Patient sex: M
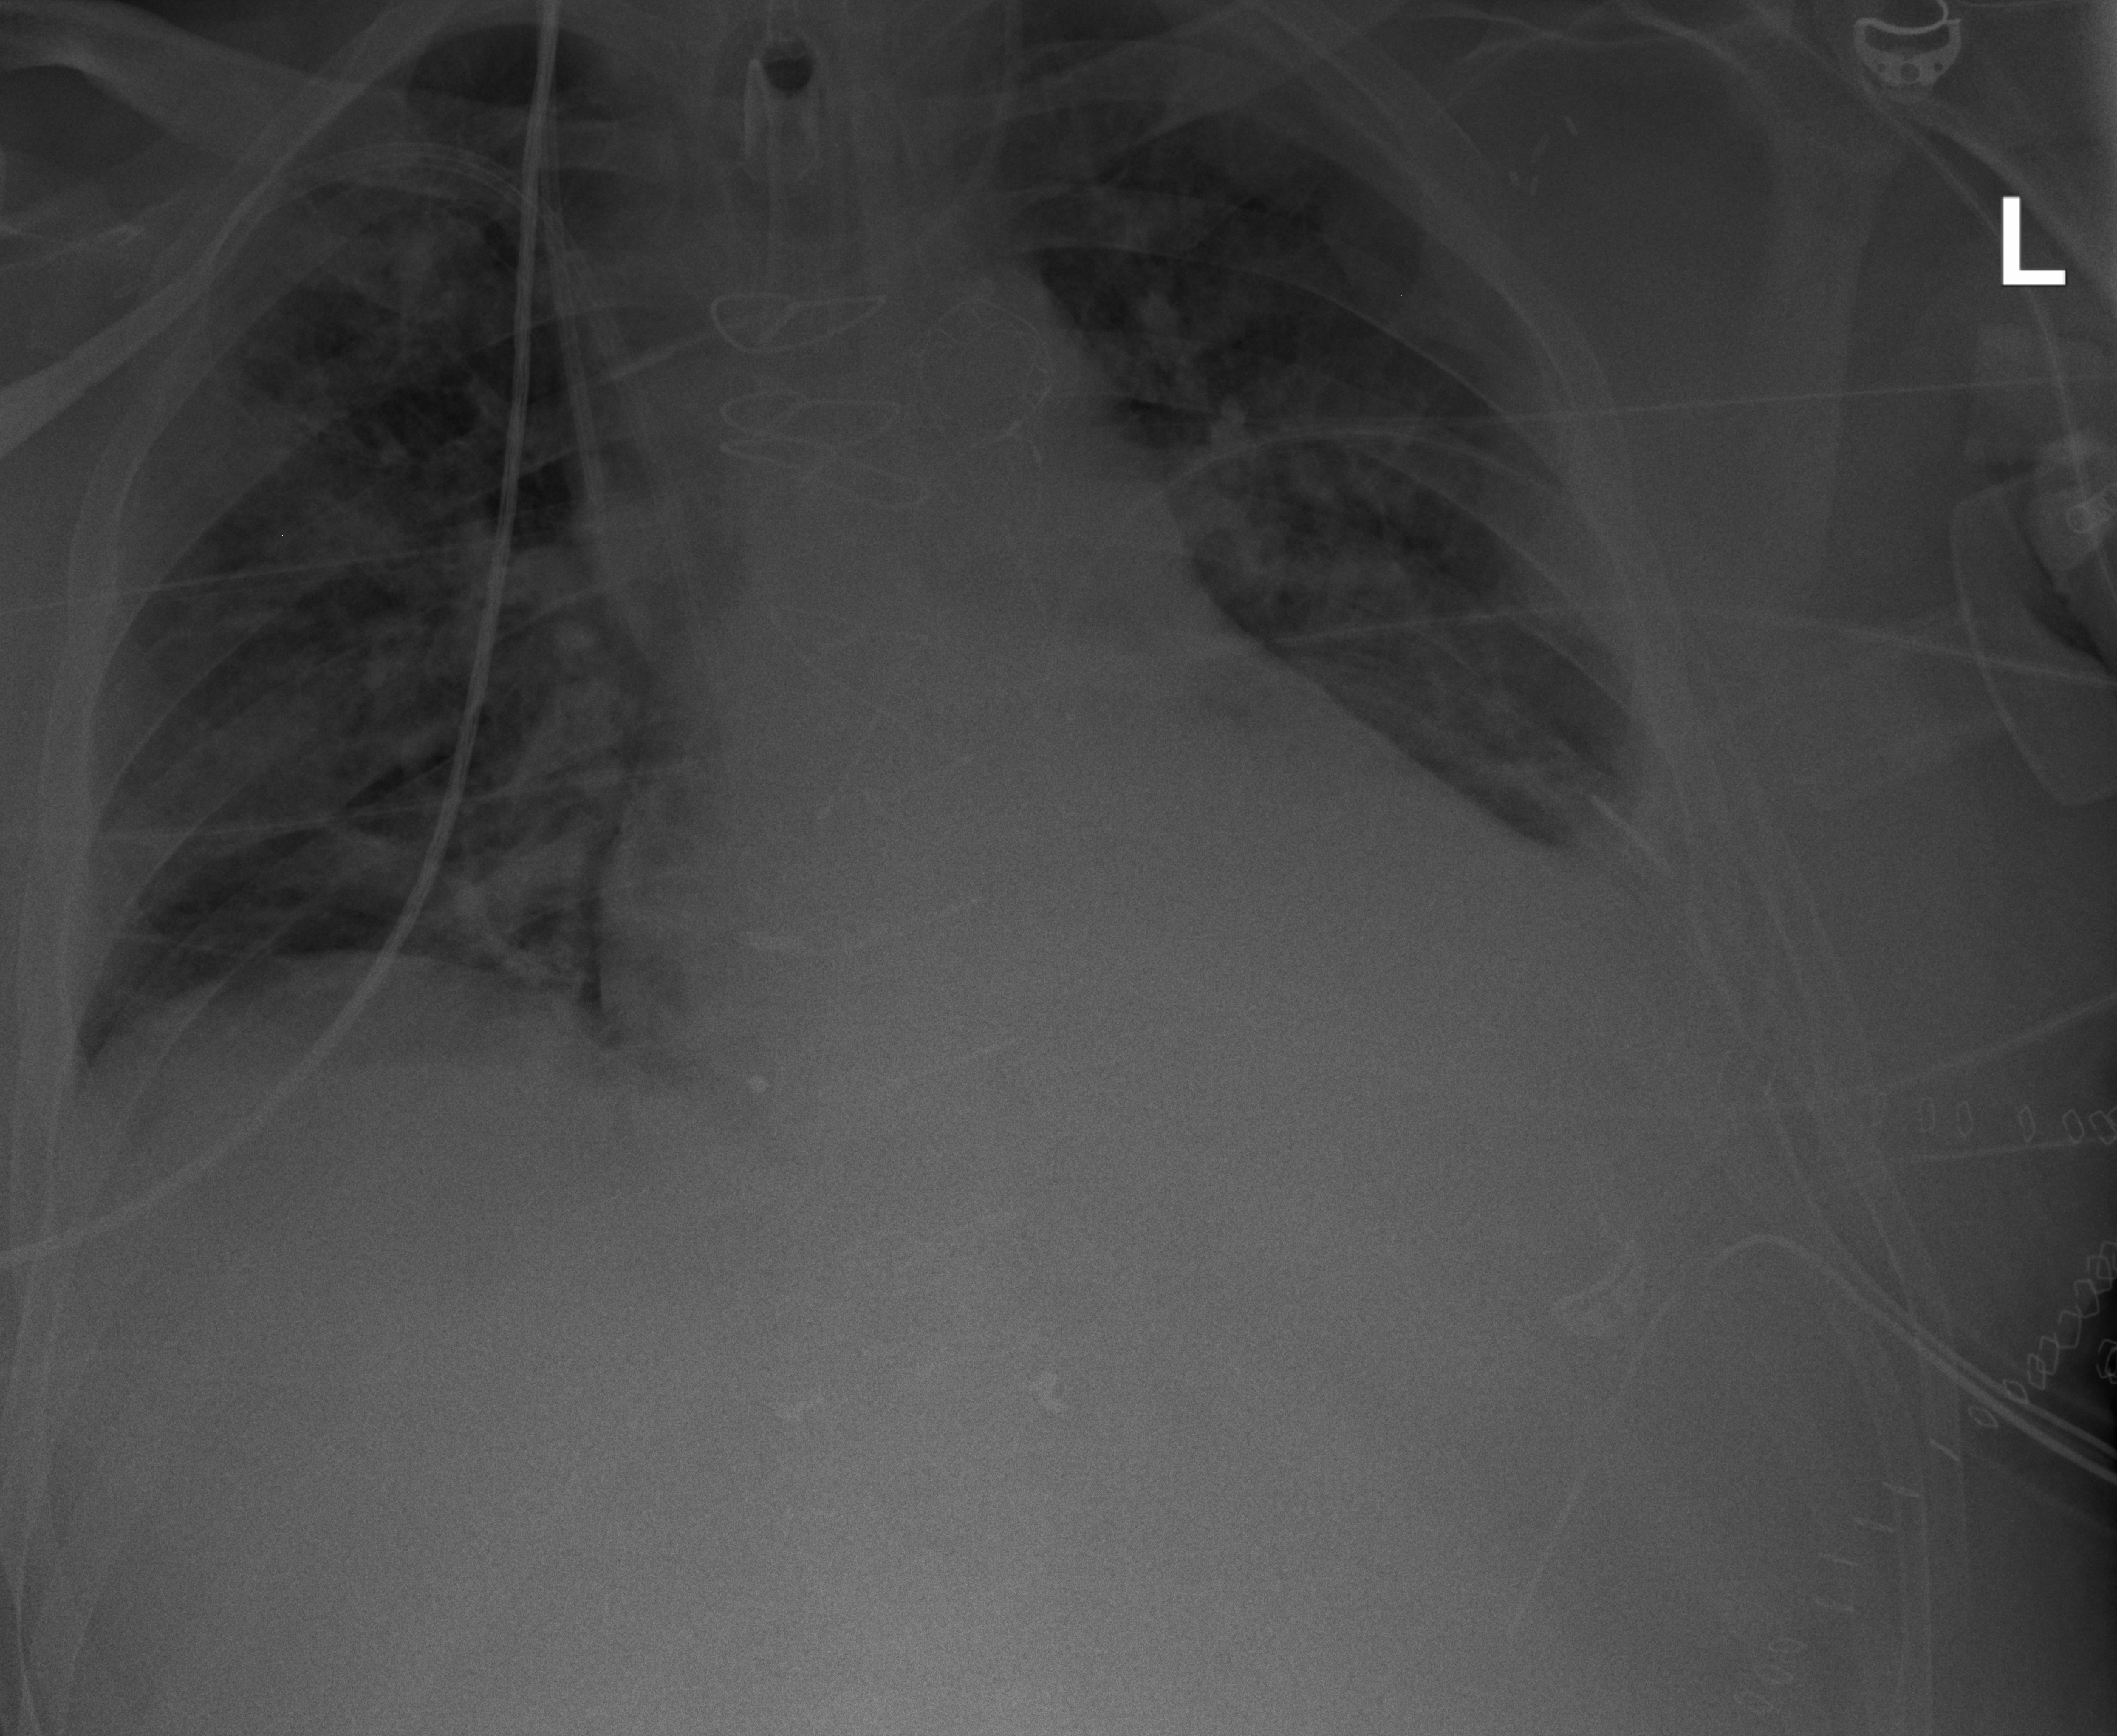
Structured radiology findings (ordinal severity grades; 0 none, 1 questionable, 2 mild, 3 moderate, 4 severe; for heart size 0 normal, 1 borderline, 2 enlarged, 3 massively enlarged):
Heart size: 2
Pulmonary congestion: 2
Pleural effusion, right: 0
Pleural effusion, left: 2
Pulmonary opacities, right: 0
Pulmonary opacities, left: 0
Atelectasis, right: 1
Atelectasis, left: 2